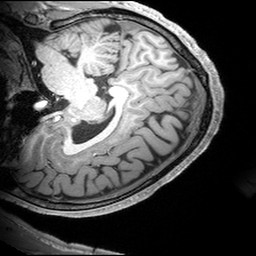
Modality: T1w
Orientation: sagittal
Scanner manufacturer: siemens
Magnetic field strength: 3 T
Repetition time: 2.53 s
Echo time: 0.00299 s